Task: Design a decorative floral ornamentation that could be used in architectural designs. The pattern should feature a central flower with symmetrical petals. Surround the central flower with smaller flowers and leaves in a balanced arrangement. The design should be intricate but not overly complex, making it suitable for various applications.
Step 107:
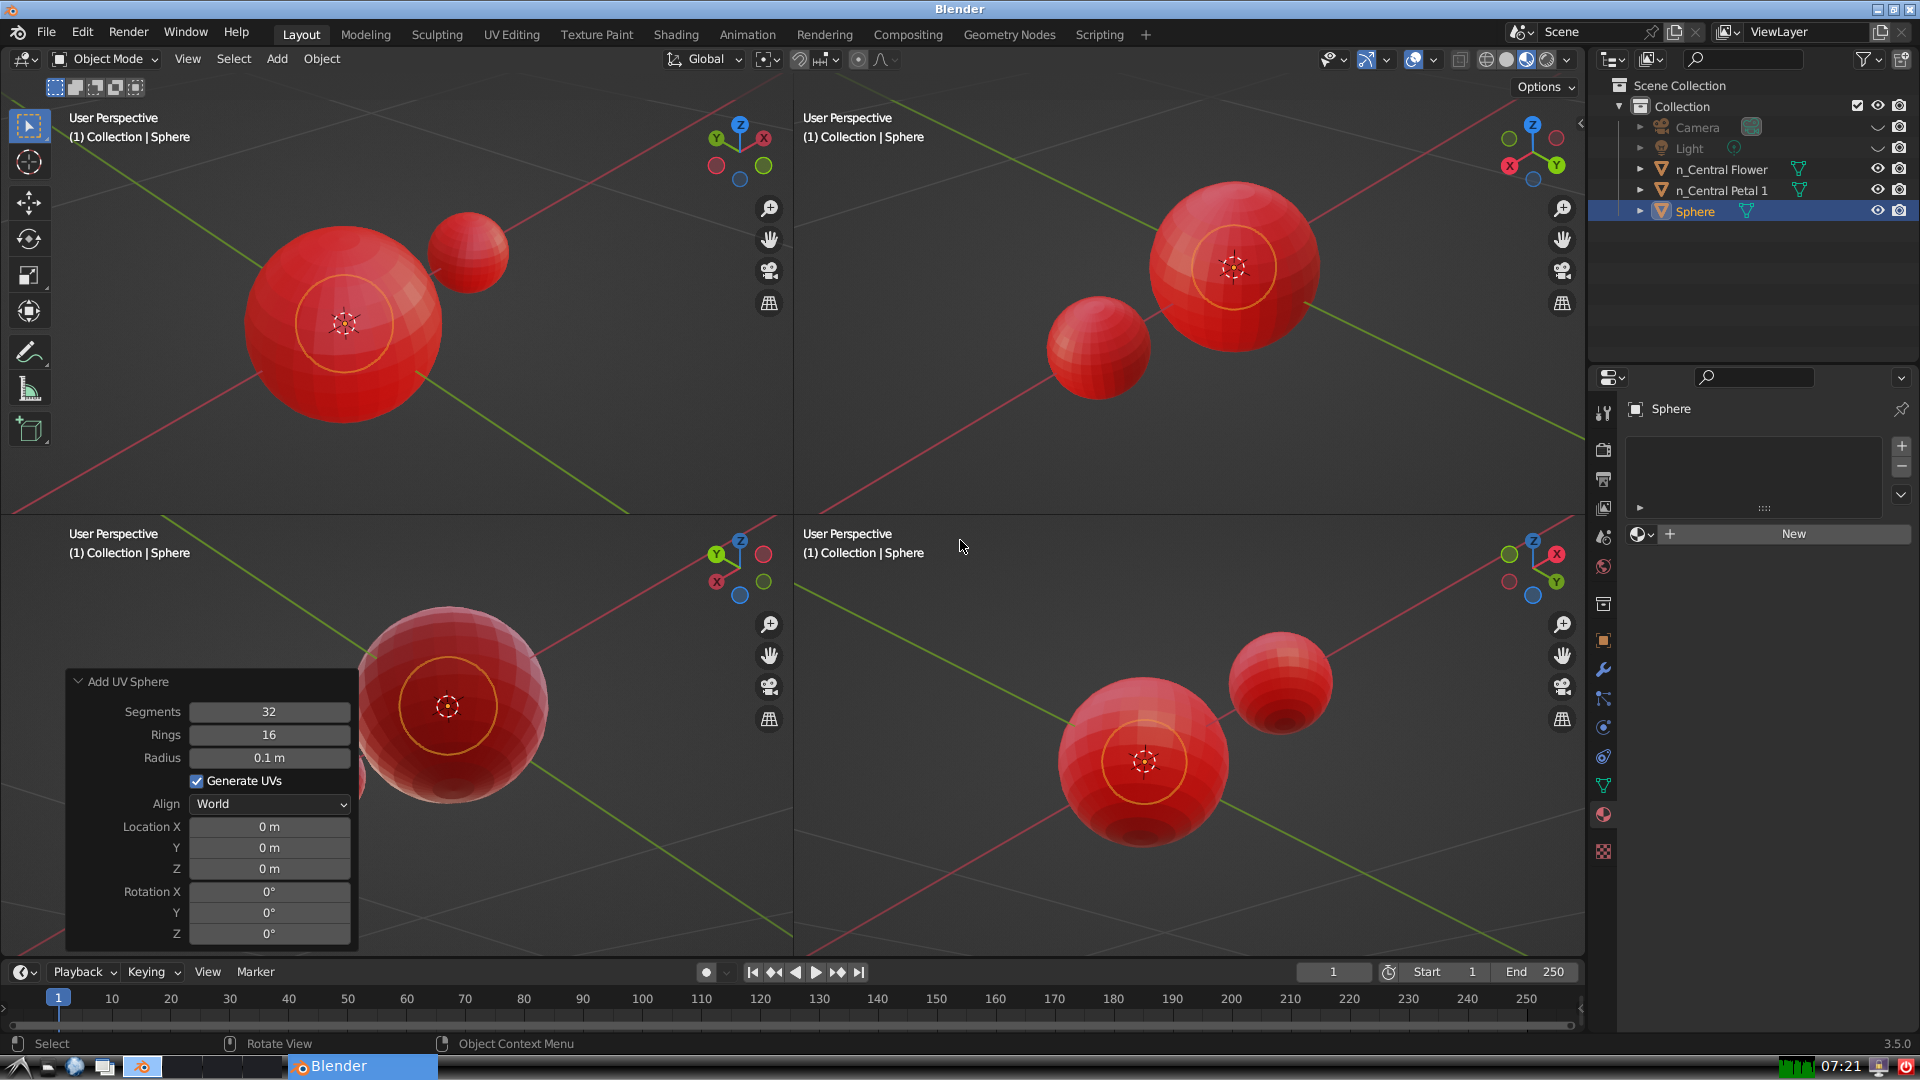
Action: {"mouse_move": [270, 827]}